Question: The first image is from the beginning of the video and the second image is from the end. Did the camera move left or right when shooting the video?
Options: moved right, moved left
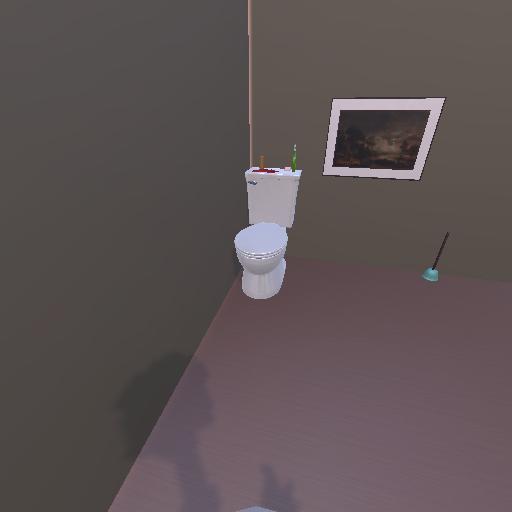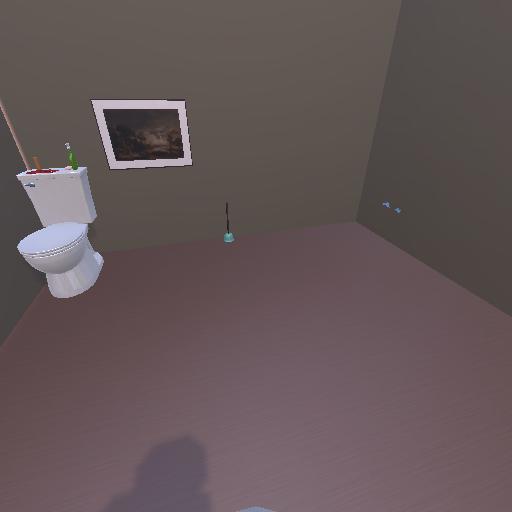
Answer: moved right